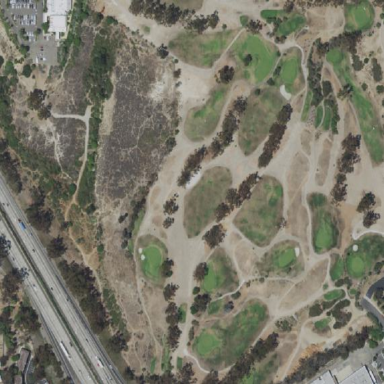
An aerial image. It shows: Golf course.